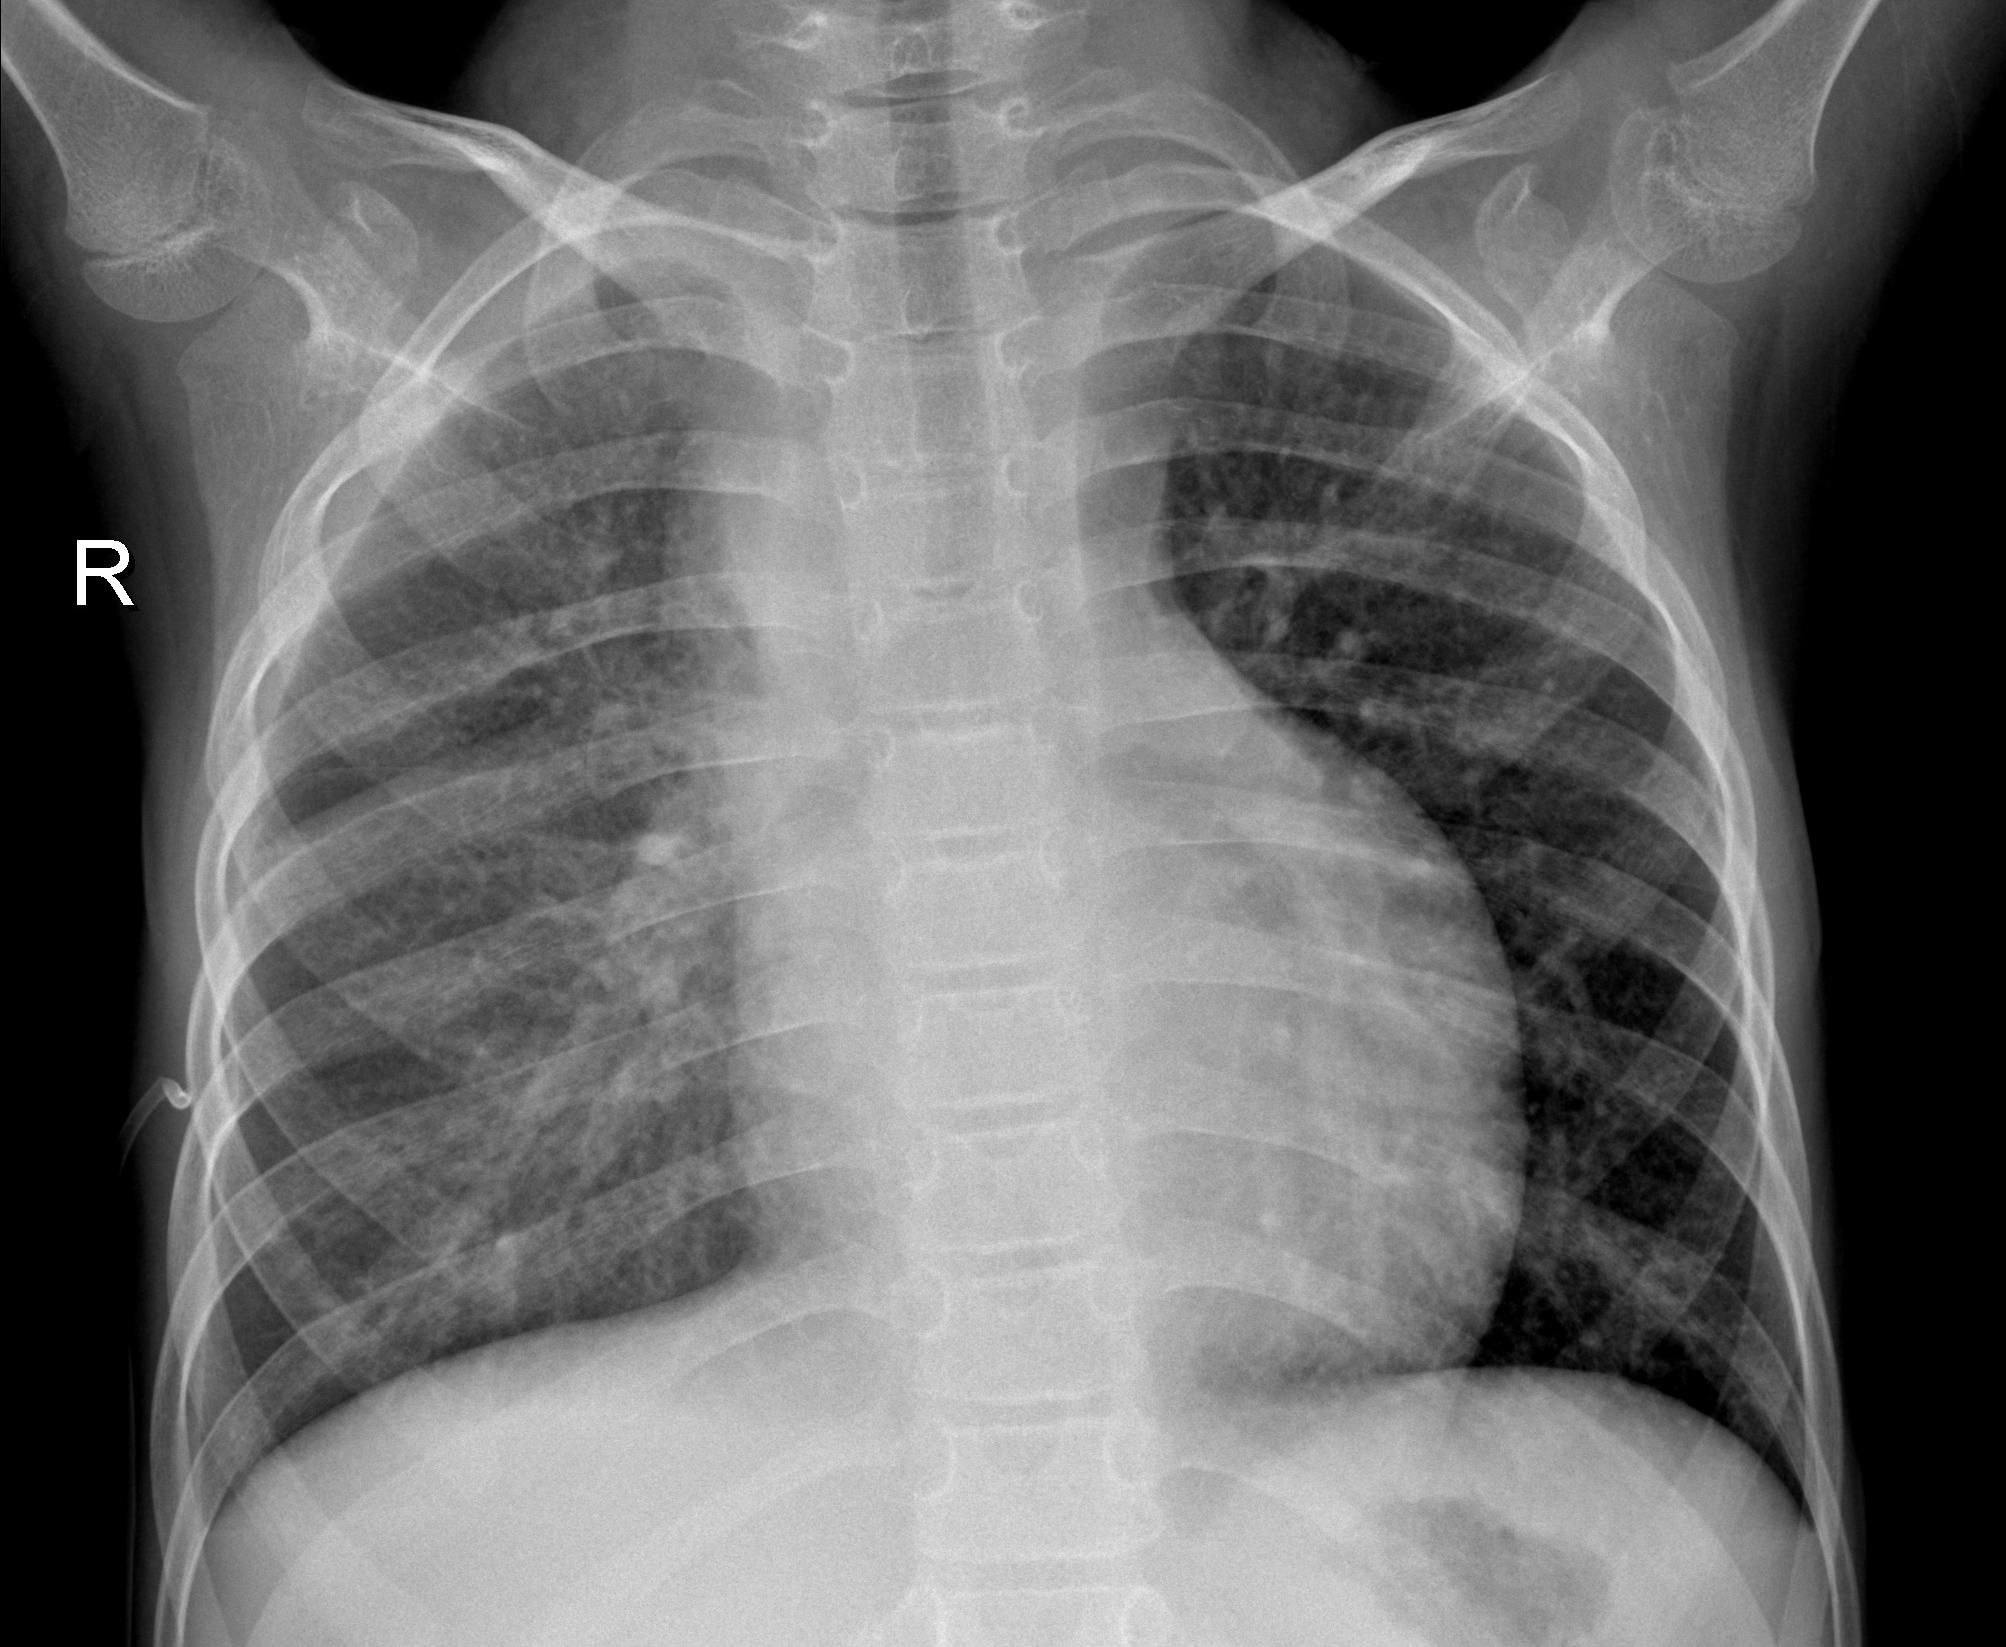
Diagnosis: PNEUMONIA